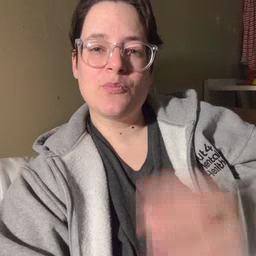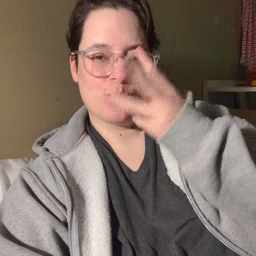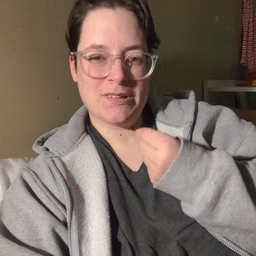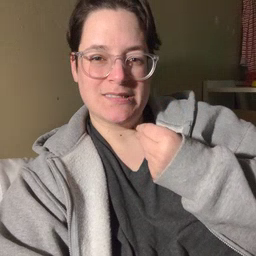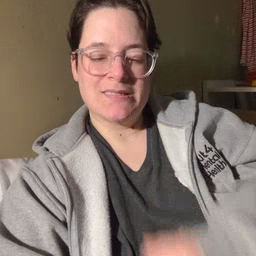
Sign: pretty